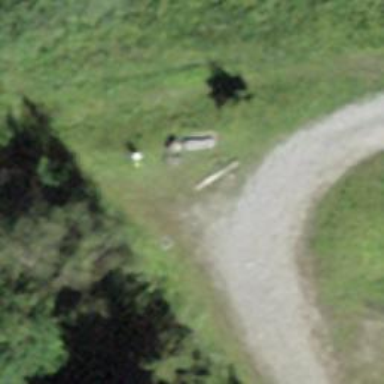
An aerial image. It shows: Bench.